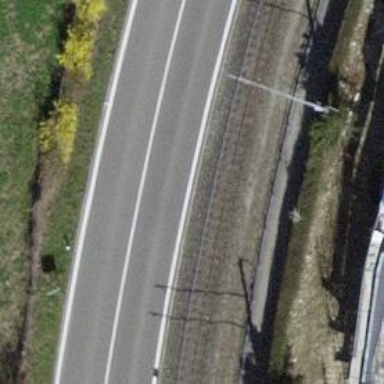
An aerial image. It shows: Narrow gauge railway with electrified contact lines.